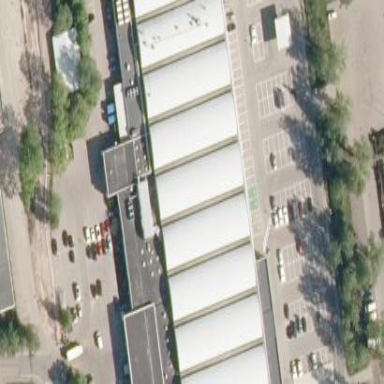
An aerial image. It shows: Retail building.